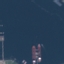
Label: SeaLake